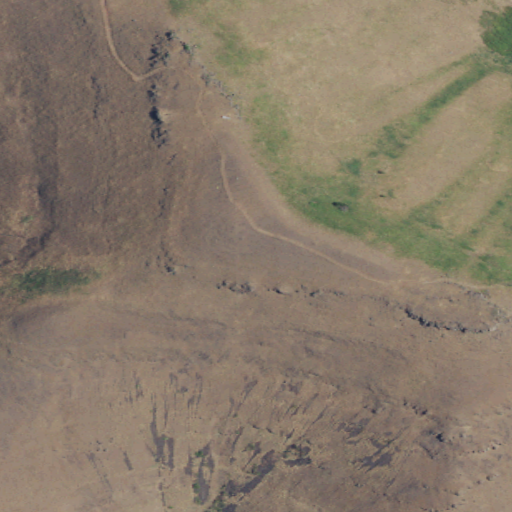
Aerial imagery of mountain in Washington named Goat Mountain containing only grassland